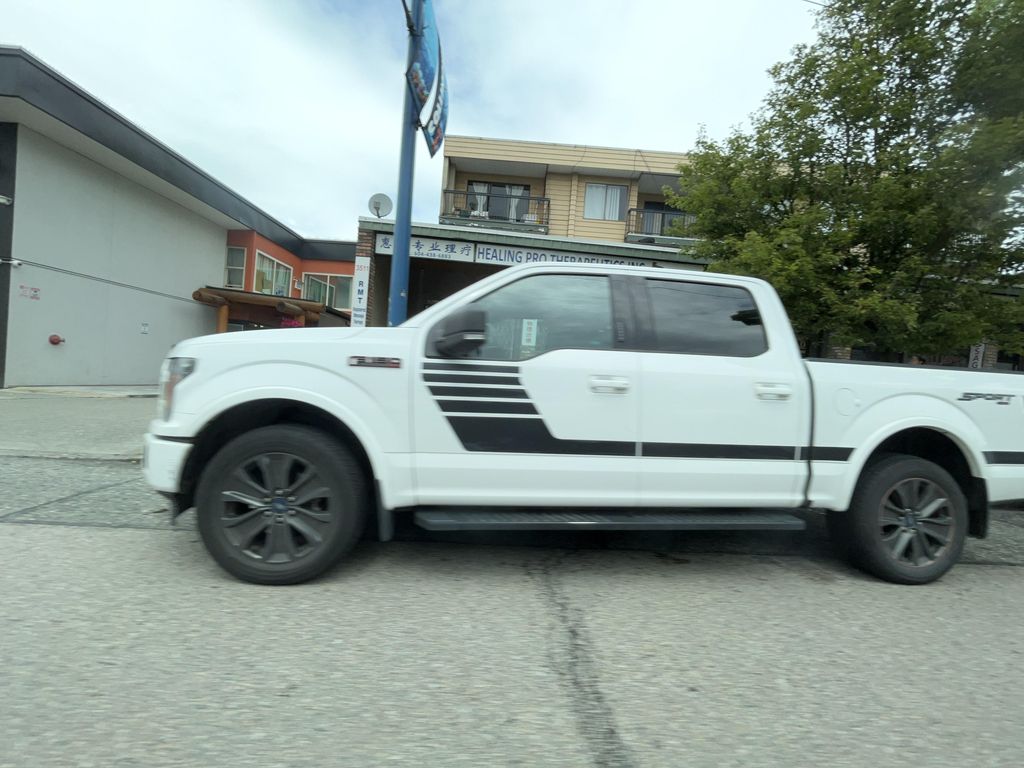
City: vancouver